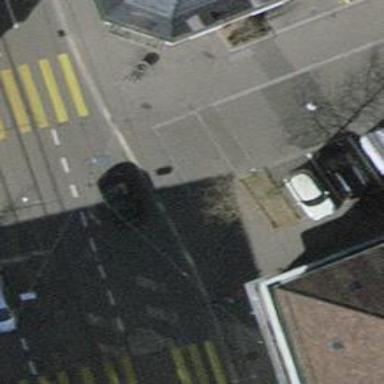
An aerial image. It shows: Unmarked crossing with traffic calming table.